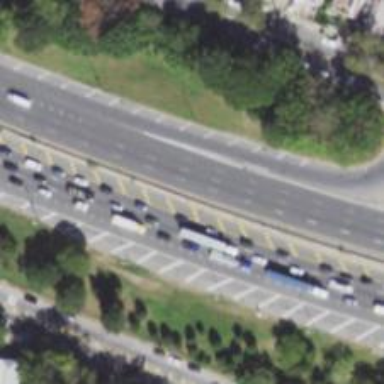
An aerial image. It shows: Asphalt motorway.